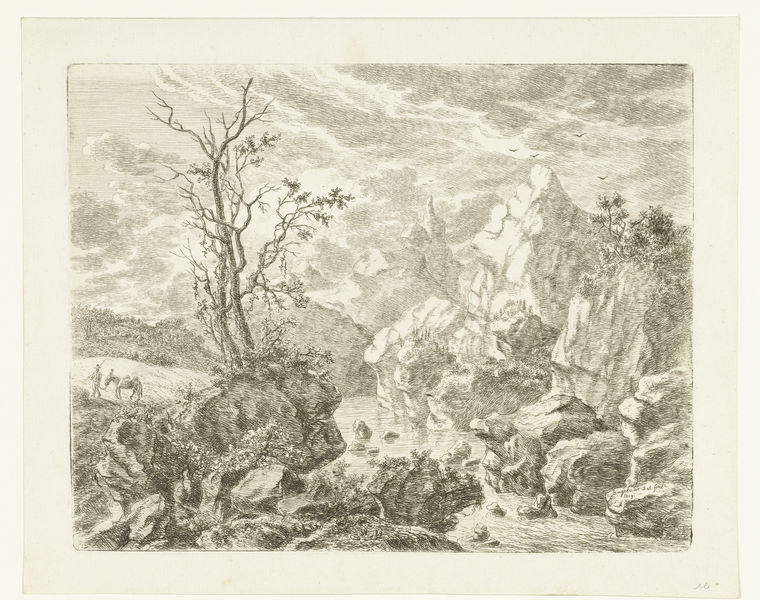
Titel: Rotslandschap in Stiermarken, links een man met een muilezel
Künstler: Ernst Willem Jan Bagelaar
Standort: Amsterdam
Institution: Rijksmuseum
Schlagwörter: hat, white, black, gray, grey, old, print, cliff, cloud, clouds, man, rock, rocks, sky, stone, tree, field, hill, hills, lake, landscape, mountain, mountains, nature, water, trees, winter, brook, forest, grass, river, stream, bushes, plants, drawing, black and white, bird, etching, illustration, sketch, walking, birds, romantic, pen, cliffs, outside, person, rural, human, leaves, trunk, fountain, art, pencil, animal, bush, farmer, horse, bare, branches, figure, leaf, pony, fishing, branch, dead tree, stick, kid, shepherd, boulders, camel, bucolic, sepia, pole, weapon, woods, boulder, spear, farming, donkey, mule, rocky, current, wild, thing, radierung, creek, stark, monocrome, brushes, come on, shaded, rod, craggy, birda, mauntain, scalloped, palnt, forse, countains, whirlpools, faring